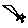
Label: star